Question: I would like to change the properties of the Data Courses to let him bigger and bold. Besides how is the best way to export the figure with qualiade?
tks

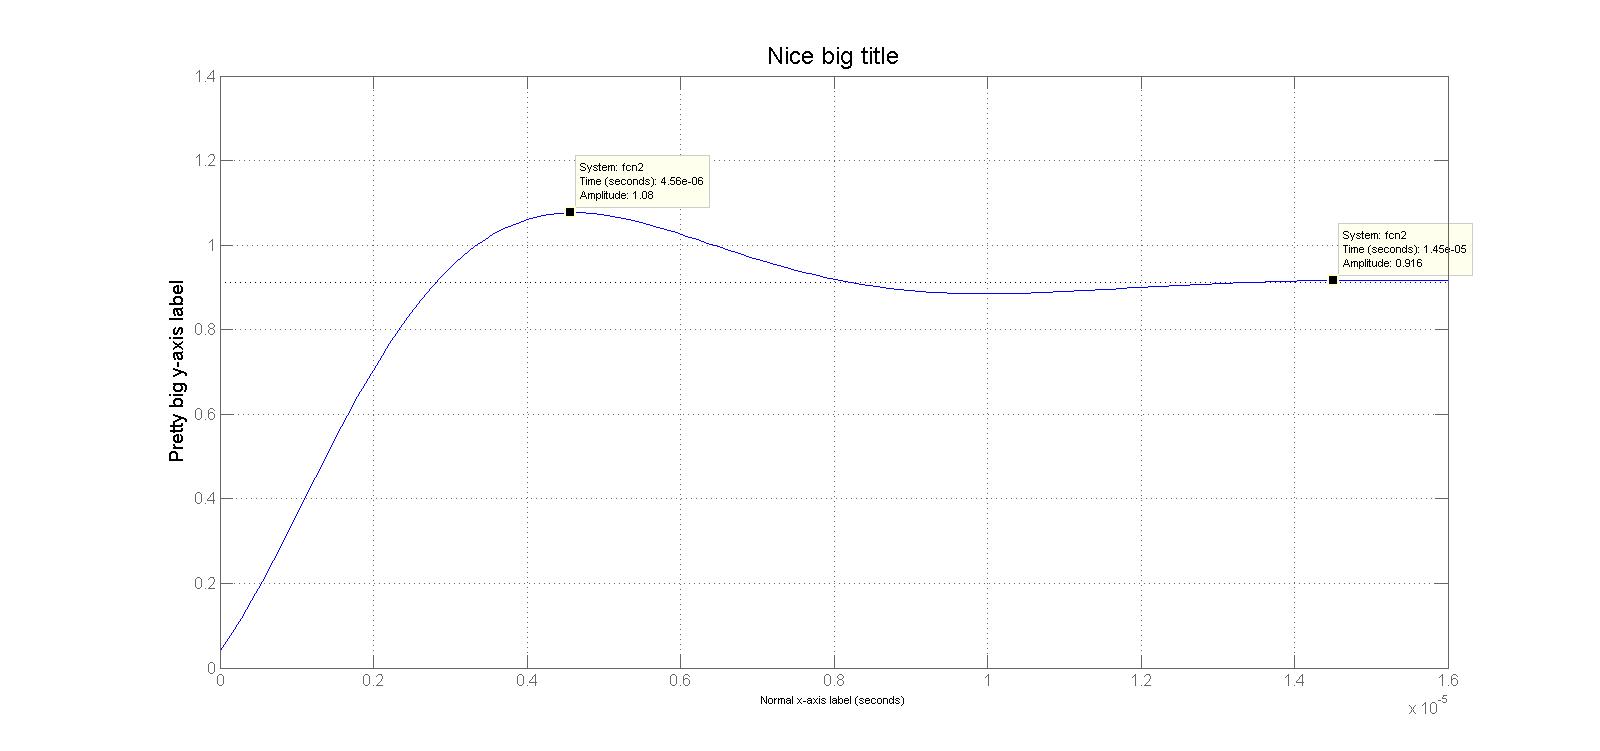
Answer: <URL>:
'''
alldatacursors = findall(gcf,'type','hggroup')
set(alldatacursors,'FontSize',20)
set(alldatacursors,'FontName','Times')
'''